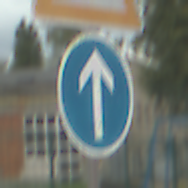
Verkehrszeichen: VorgeschriebeneFahrtrichtungGeradeaus
Zusatzzeichen oben: Lichtzeichenanlage
Umgebung: Outdoor, Suburban
Tageszeit: MorningAfternoon
Wetter: PartlyCloudy
Licht: Natural
Jahreszeit: NotSpecified
Kontrast: LowContrast